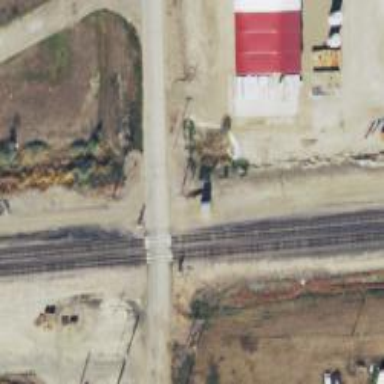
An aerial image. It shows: Railway track.